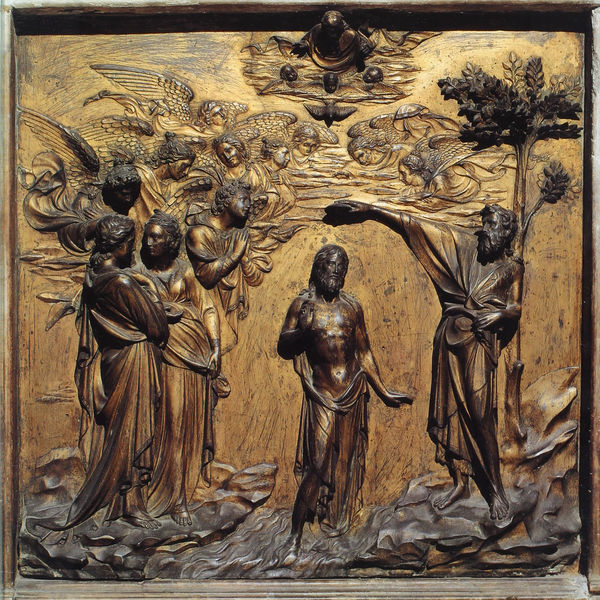
Titel: Reliefs des Taufbrunnens
Künstler: Lorenzo Ghiberti
Standort: Siena, Baptisterium (EU - I - Toskana)
Schlagwörter: baum, flügel, gott, mann, wasser, frau, johannes, taube, täufer, gewand, gold, engel, relief, metall, bronze, christus, jesus, golden, jünger, taufe, putti, jordan, bam, heiliger geist, gottvater, mjesus